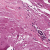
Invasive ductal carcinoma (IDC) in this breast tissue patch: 0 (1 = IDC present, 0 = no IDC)